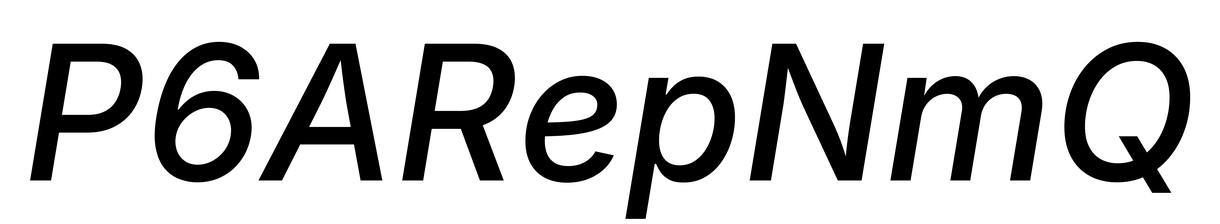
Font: Inter-Italic_Medium_Italic